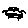
Label: square